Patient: sex M, age 57
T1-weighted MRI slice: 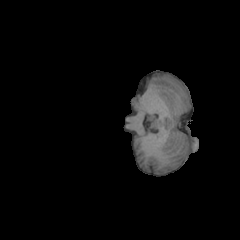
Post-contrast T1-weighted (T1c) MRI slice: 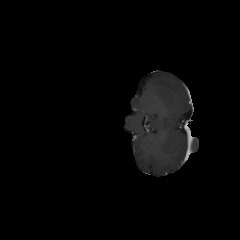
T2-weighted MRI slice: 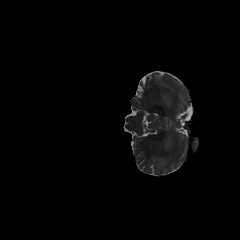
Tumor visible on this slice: no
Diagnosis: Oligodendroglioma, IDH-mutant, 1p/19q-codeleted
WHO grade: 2